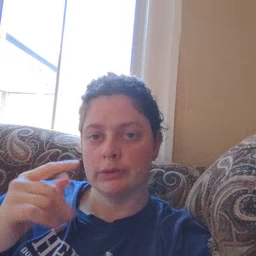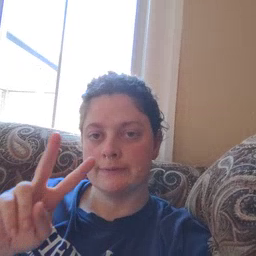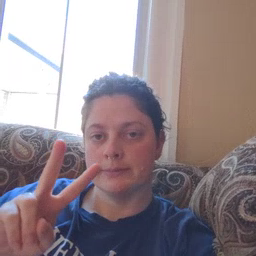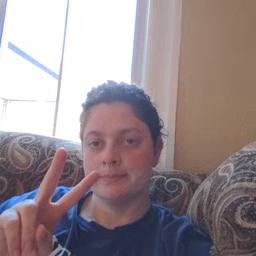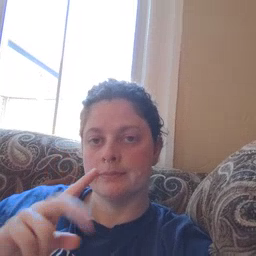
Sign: TV